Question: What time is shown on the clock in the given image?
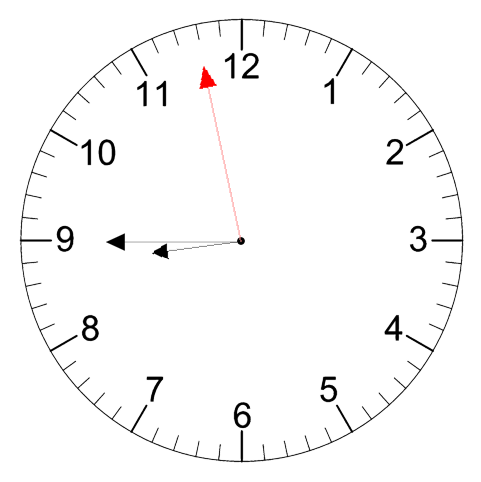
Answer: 08:44:58